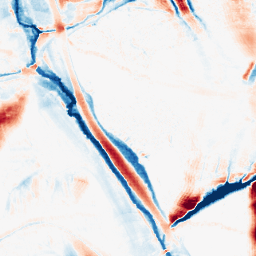
Category: morphological
Decomposition family: morphological_ellipse
Decomposition parameters: operation: average
width: 20
height: 50
Upsampling method: sinc_blackman
Upsampling parameters: scale: 8
kernel_size: 16
Upsampling scale: 8